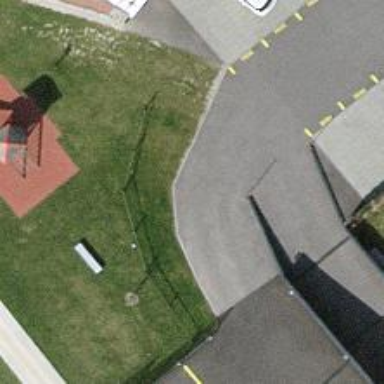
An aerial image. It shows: Parking aisle designated as service road.